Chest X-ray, AP view. Patient: 21 years old, sex F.
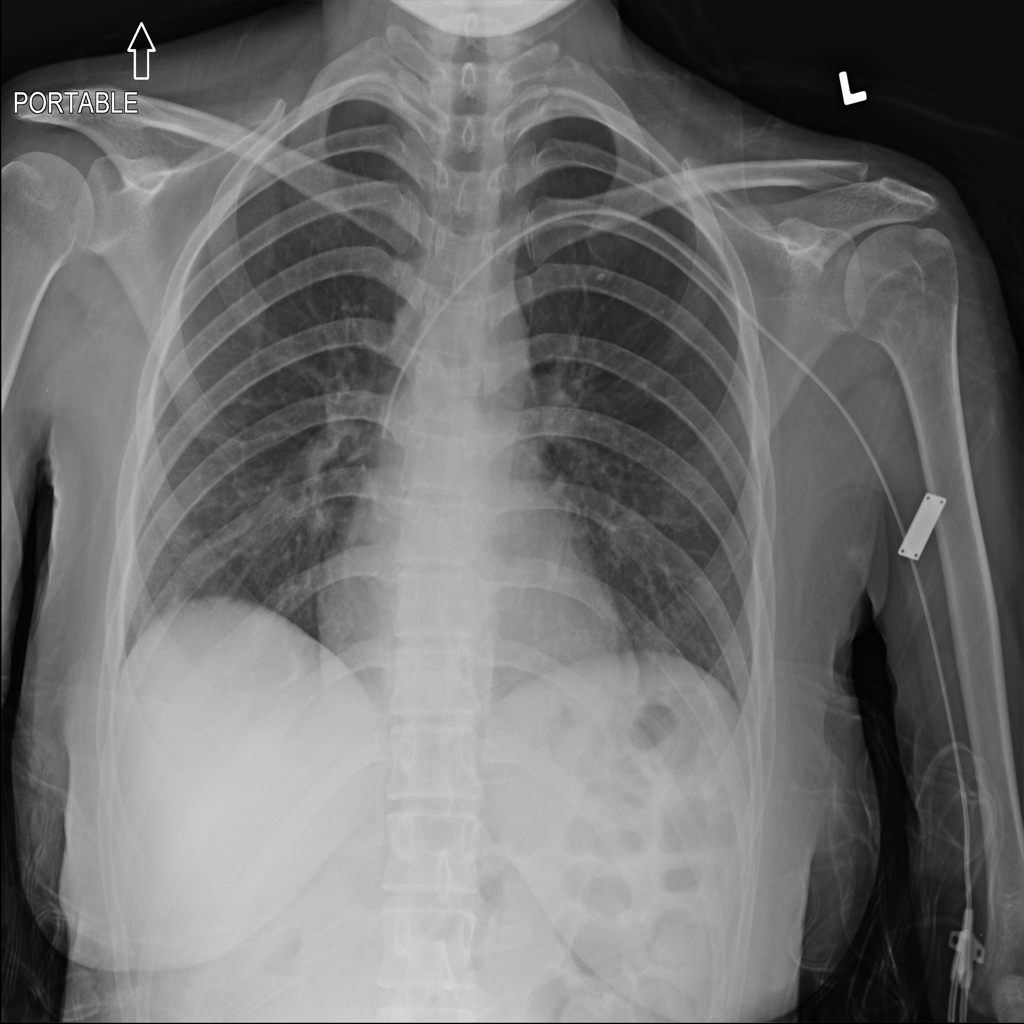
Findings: No Finding